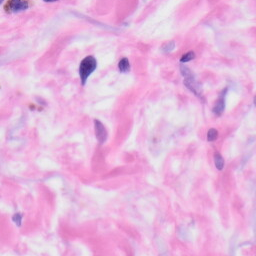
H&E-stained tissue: Skin